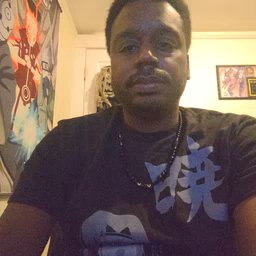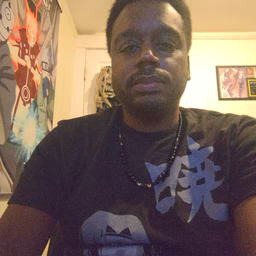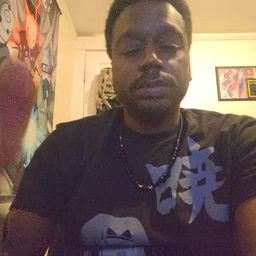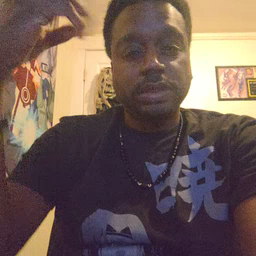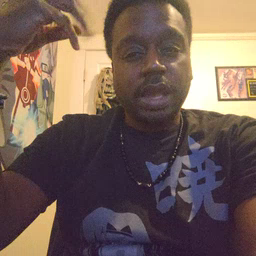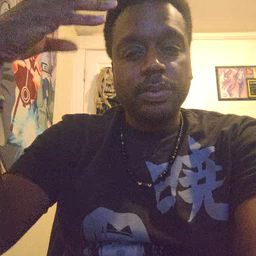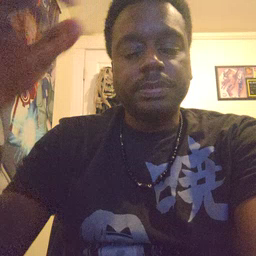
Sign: shower